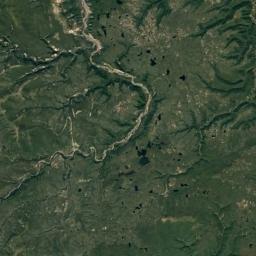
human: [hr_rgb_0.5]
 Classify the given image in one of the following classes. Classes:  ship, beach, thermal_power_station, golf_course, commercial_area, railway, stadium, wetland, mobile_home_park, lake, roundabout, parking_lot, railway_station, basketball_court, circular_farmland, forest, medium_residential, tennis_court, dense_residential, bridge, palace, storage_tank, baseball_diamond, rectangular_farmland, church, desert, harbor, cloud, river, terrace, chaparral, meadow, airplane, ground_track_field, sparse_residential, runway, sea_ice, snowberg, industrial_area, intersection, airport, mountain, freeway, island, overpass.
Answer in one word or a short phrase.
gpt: mountain